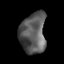
Tissue: lung
Cell type: Epithelial cells
Senescence score: 0.2156
Nuclear area (px): 1031
Mean DAPI intensity: 91.292